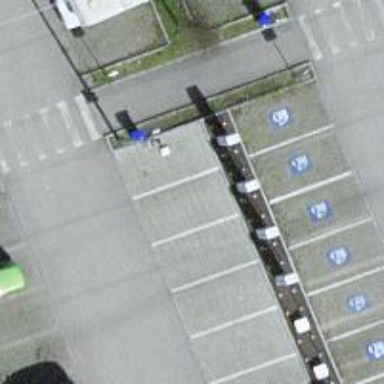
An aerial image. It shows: Charging station.